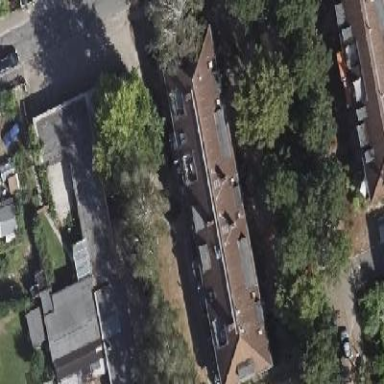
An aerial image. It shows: Hipped roof apartment building.